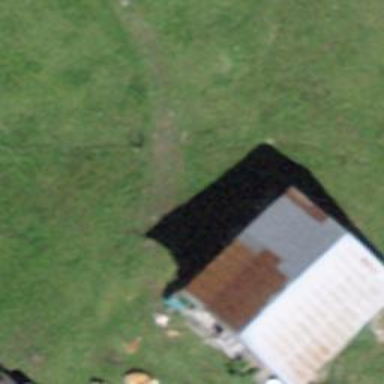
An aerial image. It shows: Culvert tunnel.